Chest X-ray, PA view. Patient: 24 years old, sex F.
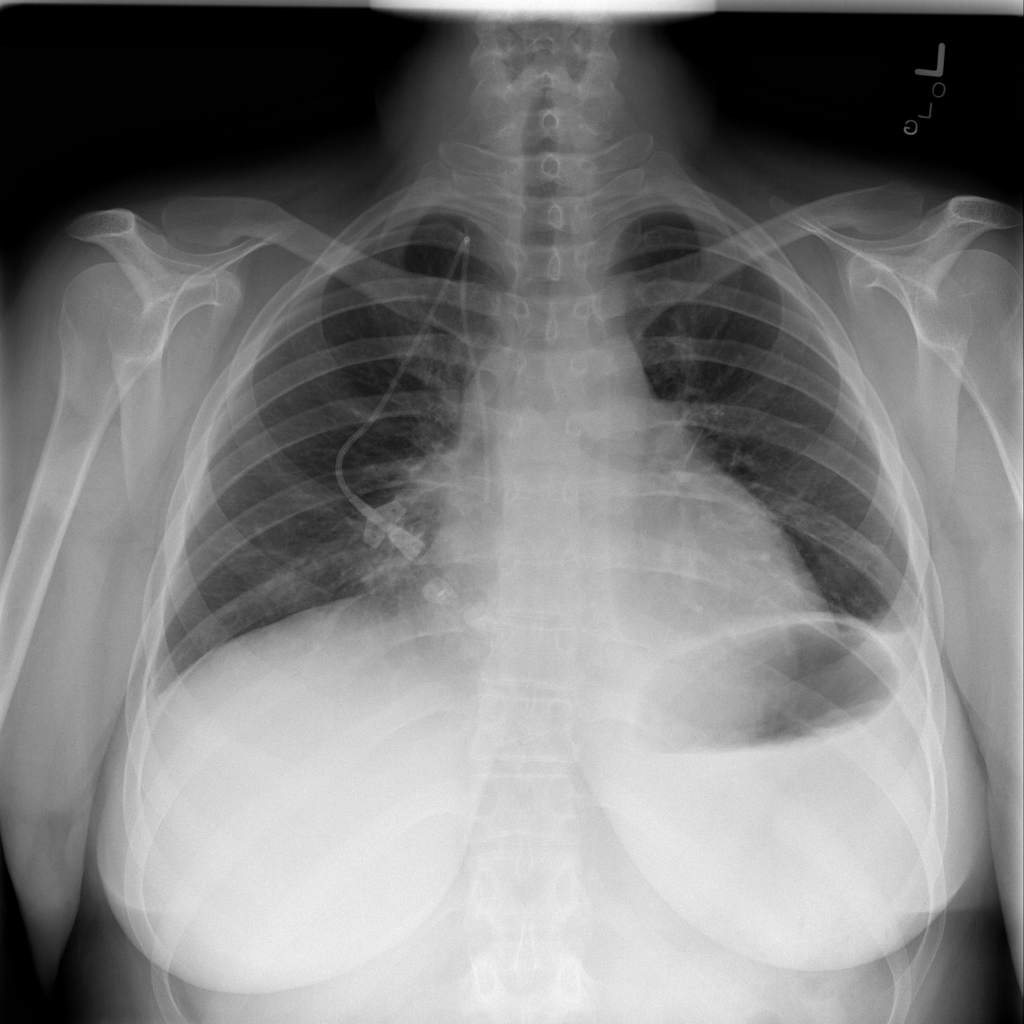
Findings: Effusion